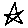
Label: star